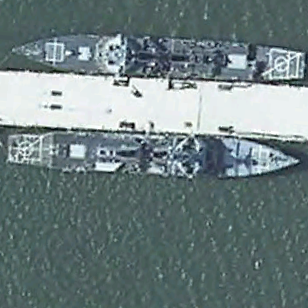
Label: destroyer